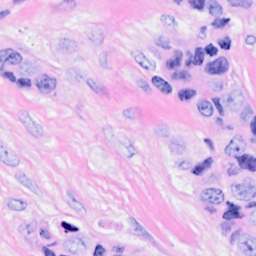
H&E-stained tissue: Breast